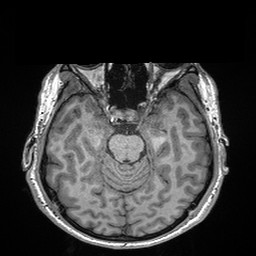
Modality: T1w
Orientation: coronal
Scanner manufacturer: siemens
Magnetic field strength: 3 T
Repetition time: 2.3 s
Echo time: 0.00298 s